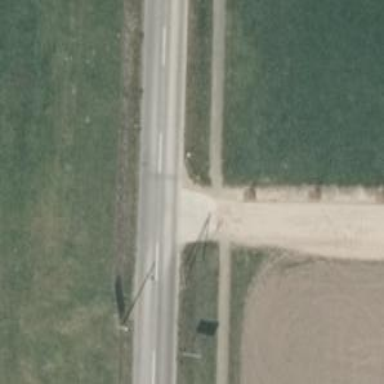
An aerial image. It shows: Secondary road with asphalt surface.